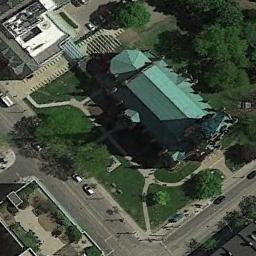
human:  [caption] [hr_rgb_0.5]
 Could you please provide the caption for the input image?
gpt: The church with a tower and the rest of the church has a green sloping roof .

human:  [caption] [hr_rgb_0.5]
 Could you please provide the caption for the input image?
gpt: There is a blue church in the middle of the grass next to some trees with a road passed by .

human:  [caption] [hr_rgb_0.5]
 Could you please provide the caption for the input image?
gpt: This is a white church .

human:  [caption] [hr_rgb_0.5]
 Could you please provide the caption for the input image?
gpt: A church with a cyan roof, Surrounded by trees and a road, Many cars on the road .

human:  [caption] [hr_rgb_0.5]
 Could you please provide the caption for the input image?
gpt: A church with a blue roof and a lawn in front of the door .